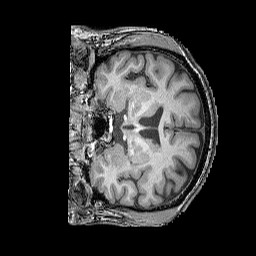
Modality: T1w
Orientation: coronal
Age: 60
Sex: male
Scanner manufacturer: siemens
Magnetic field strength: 3 T
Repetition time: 2.25 s
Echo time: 0.00411 s